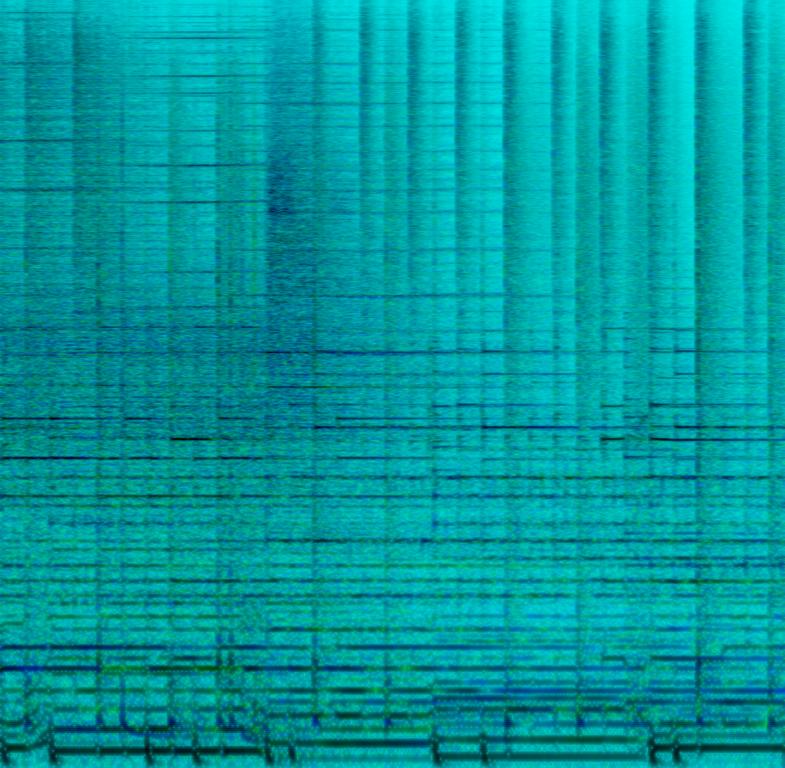
This is an instrumental rock piece which is a jingle for an ad. There is a clean electric guitar and a high-pitched keyboard playing the main melody. There is a mild bass guitar in the background supporting the melody. In the rhythmic background, there is a rock beat being played by the acoustic drums. A zipper sound effect can be heard synchronized with the ad. The atmosphere is very generic and calm. It is most suitable as an ad jingle or music behind a tutorial video.